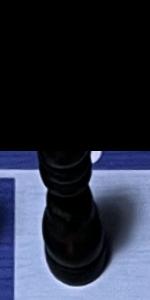
Label: Bishop_Black